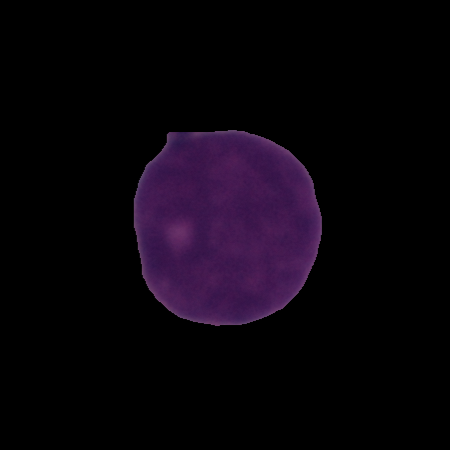
Label: cancer